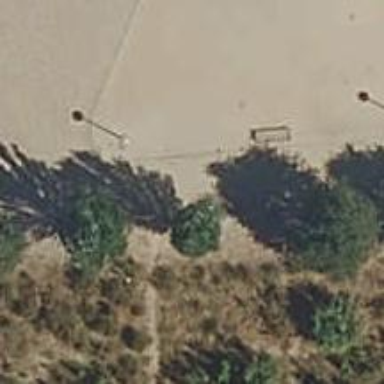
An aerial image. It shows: Unpaved footway.